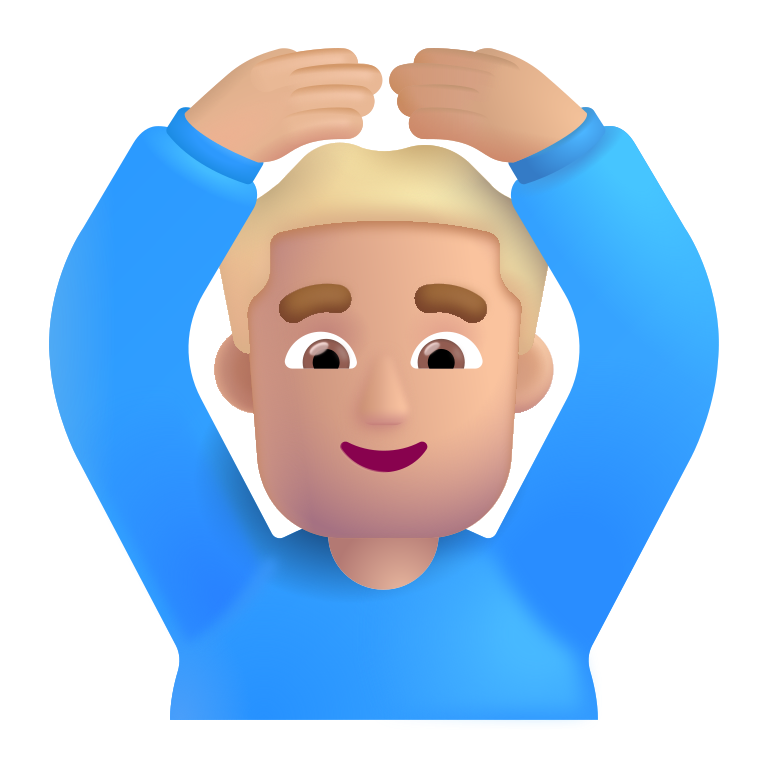
man gesturing ok color  light